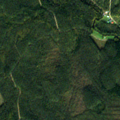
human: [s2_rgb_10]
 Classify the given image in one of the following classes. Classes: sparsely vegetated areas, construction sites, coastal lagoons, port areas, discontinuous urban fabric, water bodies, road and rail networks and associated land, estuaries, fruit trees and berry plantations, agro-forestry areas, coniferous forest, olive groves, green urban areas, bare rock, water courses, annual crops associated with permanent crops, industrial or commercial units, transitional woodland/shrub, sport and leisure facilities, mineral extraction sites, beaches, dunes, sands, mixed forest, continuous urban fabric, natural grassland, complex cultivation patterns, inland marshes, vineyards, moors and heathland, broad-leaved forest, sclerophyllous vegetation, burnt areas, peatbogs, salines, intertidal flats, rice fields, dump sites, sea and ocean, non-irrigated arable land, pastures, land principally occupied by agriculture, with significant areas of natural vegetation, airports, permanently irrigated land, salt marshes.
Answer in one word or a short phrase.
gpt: coniferous forest, mixed forest